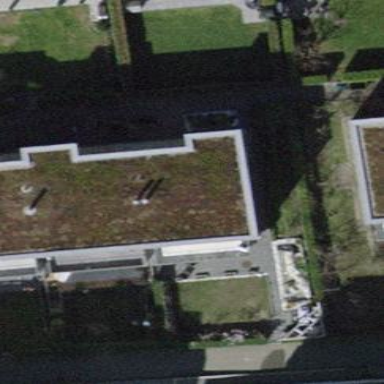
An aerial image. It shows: Flat-roofed building.